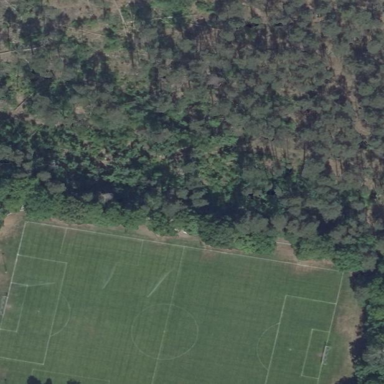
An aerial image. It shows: Soccer pitch with grass surface for leisure and sports.